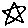
Label: star